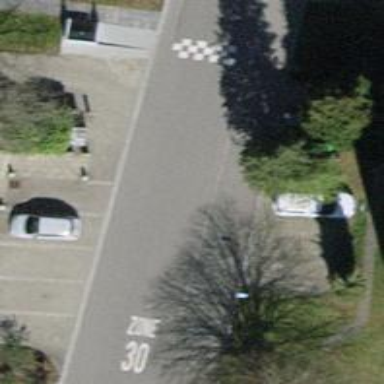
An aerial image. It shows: Residential road with asphalt surface. There is sidewalk on the left side.